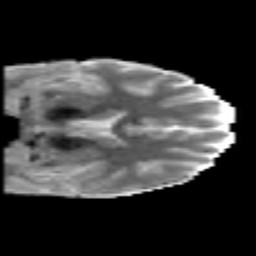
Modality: MD
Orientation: coronal
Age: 21
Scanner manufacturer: philips
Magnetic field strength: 3 T
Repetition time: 8.6 s
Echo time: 0.127 s